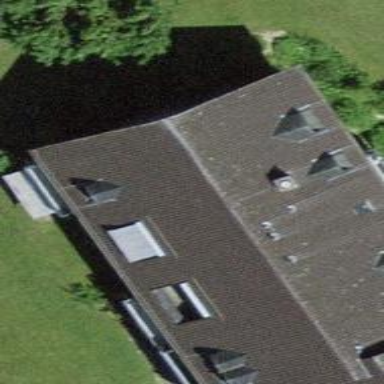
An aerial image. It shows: Gabled roof adorns the apartments building.